Question: I'm trying to use the type = select with the gem 'bootstrap-editable-rails'.
The field pops up and there is a select box, but the values don't show up.
The Task record has a foreign key = rating_id and the value I want to show from the rating table is = ratingname
This is my view code:
'''
<a href="#" class="answer" data-type="select" data-placement="right" data-resource="task" data-source="/ratings" data-name="ratingname" data-url="/tasks/<%= task.id %>" data-original-title="Select Rating">
<%= textarea_format(task.rating.ratingname) %>
</a>
'''
UPDATE 1
Do I have to change the ratings.json to contain "text" and "value"?
UPDATE 2
I used RABL like this:
'''
object @rating
attributes :id => :id, :ratingname => :text, :ratingvalue => :value
'''
And now the selection values show up!
But, I get this error:
'''
'call'
(gem) journey-1.0.4/lib/journey/router.rb:68:in 'block in call'
- (gem) journey-1.0.4/lib/journey/router.rb:56:in 'call'
- (gem) actionpack-3.2.12/lib/action_dispatch/routing/route_set.rb:601:in 'call'
- (gem) rack-pjax-0.7.0/lib/rack/pjax.rb:12:in 'call'
- (gem) meta_request-0.2.2/lib/meta_request/middlewares/app_request_handler.rb:11:in 'call'
- (gem) rack-contrib-1.1.0/lib/rack/contrib/response_headers.rb:17:in 'call'
- (gem) meta_request-0.2.2/lib/meta_request/middlewares/headers.rb:16:in 'call'
- (gem) meta_request-0.2.2/lib/meta_request/middlewares/meta_request_handler.rb:13:in 'call'
- (gem) pdfkit-0.5.3/lib/pdfkit/middleware.rb:16:in 'call'
- (gem) warden-1.2.1/lib/warden/manager.rb:35:in 'block in call'
- (gem) warden-1.2.1/lib/warden/manager.rb:34:in 'call'
- (gem) actionpack-3.2.12/lib/action_dispatch/middleware/best_standards_support.rb:17:in 'call'
- (gem) rack-1.4.5/lib/rack/etag.rb:23:in 'call'
- (gem) rack-1.4.5/lib/rack/conditionalget.rb:35:in 'call'
- (gem) actionpack-3.2.12/lib/action_dispatch/middleware/head.rb:14:in 'call'
- (gem) remotipart-1.0.5/lib/remotipart/middleware.rb:30:in 'call'
- (gem) actionpack-3.2.12/lib/action_dispatch/middleware/params_parser.rb:21:in 'call'
- (gem) actionpack-3.2.12/lib/action_dispatch/middleware/flash.rb:242:in 'call'
- (gem) rack-1.4.5/lib/rack/session/abstract/id.rb:210:in 'context'
- (gem) rack-1.4.5/lib/rack/session/abstract/id.rb:205:in 'call'
- (gem) actionpack-3.2.12/lib/action_dispatch/middleware/cookies.rb:341:in 'call'
- (gem) activerecord-3.2.12/lib/active_record/query_cache.rb:64:in 'call'
...
'''
UPDATE 3
I've almost got it to work.
My RABL:
'''
object @rating
attributes :ratingname => :text, :id => :value
'''
I get the ratingname as the dropdown list !
I have the following happen when a value is selected !!
'''
UPDATE "tasks" SET "rating_id" = 2, "updated_at" = '2013-03-28 08:21:36.869872' WHERE "tasks"."id" = 36
'''
So, the dropdown list is good, the update is good.
BUT, the popup box with the rating select list turns red and doesn't go away! And there are no errors in the browser console.

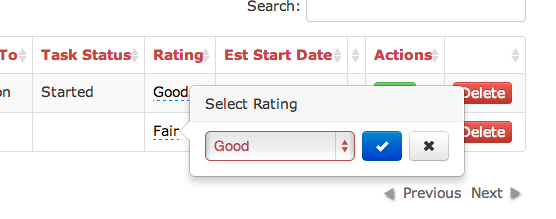
Answer: Got it to work. I had to change the controller for tasks in the update section.
'''
From: format.json { head :ok }
To: format.json { render json: @task }
'''